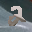
Label: 2